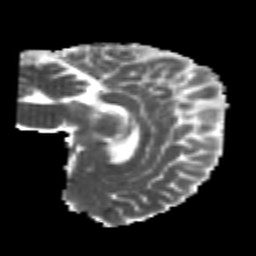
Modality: MD
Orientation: sagittal
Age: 25
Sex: female
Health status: healthy
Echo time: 0.074 s